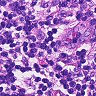
Metastatic tissue present: no